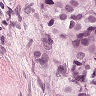
Metastatic tissue present: yes